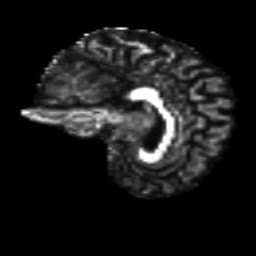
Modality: FA
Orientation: sagittal
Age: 44
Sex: female
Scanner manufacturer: siemens
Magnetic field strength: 3 T
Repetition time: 8.6 s
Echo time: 0.095 s